Question: i am working on a android project for my assignment. i am trying to make a scratch image application, you know it's like we scratch the screen to get rid the blocking layer to display the image. but the problem is i don't know where to start.
i have searching in stackoverflow's questions that related to this but that's not help.
from my search there, i found a clue for this project is using 'Bitmap.getPixel(int x, int y)'.
so, in my thought i have to get pixel from bitmap and paint it to canvas.
but i don't know how to implement it?
or anyone has a better method for this?
Could anyone please help me? Any tutorials on this kind of thing or related topics?
Thanks in advance!
---
here's my sample code:
'''
@Override
protected void onSizeChanged(int w, int h, int oldw, int oldh) {
super.onSizeChanged(w, h, oldw, oldh);
tw = w;
th = h;
eraseableBitmap = Bitmap.createBitmap(w, h, Bitmap.Config.ARGB_8888);
mCanvas = new Canvas(eraseableBitmap);
Bitmap muteableBitmap = Bitmap.createBitmap(eraseableBitmap.getWidth(), eraseableBitmap.getHeight(), Bitmap.Config.ARGB_8888);
}
@Override
public boolean onTouchEvent(MotionEvent event) {
static_x = event.getX();
static_y = event.getY();
if (event.getAction() == MotionEvent.ACTION_DOWN) {
touch_start(static_x, static_y);
} if (event.getAction() == MotionEvent.ACTION_MOVE) {
touch_move(static_x, static_y);
} if (event.getAction() == MotionEvent.ACTION_UP) {
touch_up();
}
return true;
}
'''
---
Here's the appearance of my project:

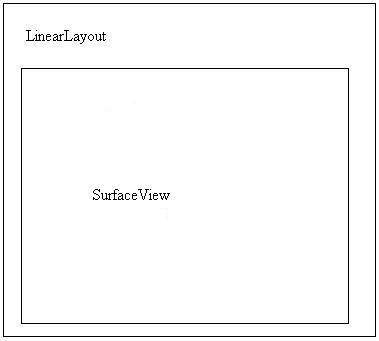
Answer: Interesting question. My theoretical plan:
You have 2 bitmaps, the 'erasable' bitmap and the 'hidden' bitmap. Erasing pixels from an existing bitmap is not possible because Bitmap's in Android are <URL>. Loop over all of the pixels in the 'hidden' bitmap, displaying only where the 'erasable' bitmap has been 'erased'.
'''
Bitmap mutableBitmap = Bitmap.create(erasableBitmap.getWidth(),erasableBitmap.getHeight(), Bitmap.Config.ARGB_8888);
for(Pixel erasedPixel : erasedList)
{
mutableBitmap.setPixel(x,y, hiddenBitmap.getPixel(erasedPixel.x, erasedPixel.y));
}
...
// in a different file
class Pixel{
int x, y;
}
'''
you'll have to fill the erasedList yourself.
Once you are done, draw to the canvas like so:
'''
canvas.drawBitmap(0,0,eraseableBitmap);
canvas.drawBitmap(0,0,mutableBitmap);
'''
making sure that you draw the 'erasable' bitmap first so that it is drawn over with the new pixels.
If you need help figuring out how to set the erased pixels, let me know in the comments and I'll help you out.
EDIT
To actually figure out which pixels the user tried to erase: In your view, capture the onTouch event and you'll get a coordinate of where the user touched the screen. Create a Pixel object and add it to a global 'List' of pixels.
EDIT 2
To increase the size of the "scratch" what you have to do is a little complicated. You need some way to create an area around the x,y point touched to also count as erased. A circle would be ideal but it will be easier to use a square.
'''
for(Pixel erasedPixel: erasedList)
{
//it's actually more complicated than this, since you need to check for boundary conditions.
for(int i = -SQUARE_WIDTH/2; i < SQUARE_WIDTH/2; i++){
for(int j = -SQUARE_WIDTH/2; j < SQUARE_WIDTH/2; j++){
mutableBitmap.setPixel(erasedPixel.x+i, erasedPixel.y+j, hiddenBitmap.getPixel(erasedPixel.x+i, erasedPixel.y+j));
}
}
}
'''